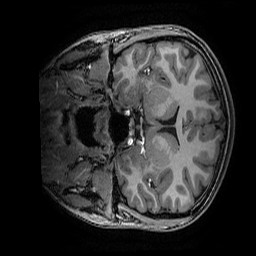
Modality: T1w
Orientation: coronal
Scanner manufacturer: ge
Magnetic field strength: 3 T
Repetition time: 0.007 s
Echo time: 0.00342 s